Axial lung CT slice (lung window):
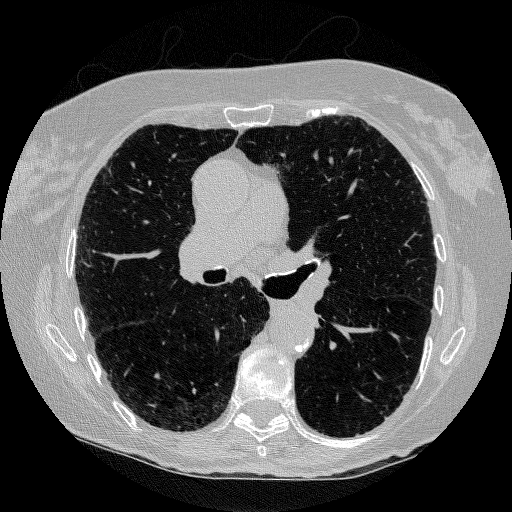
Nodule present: no